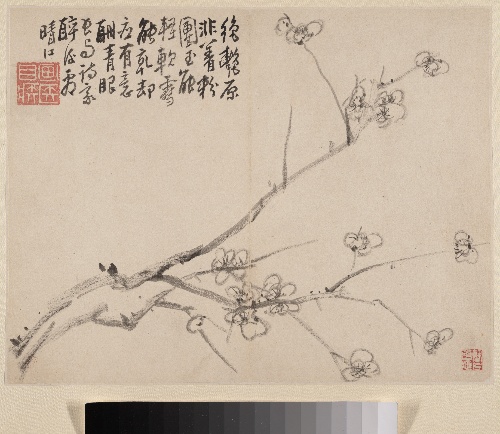
Title: 清   李方膺   墨梅圖   冊|Album of Blossoming Plum
Artist: Li Fangying
Artist bio: Chinese, 1696–1754
Date: 1742
Object type: Album
Classification: Paintings
Medium: Album of eight paintings; ink on paper
Culture: China
Period: Qing dynasty (1644–1911)
Dimensions: Image: 9 3/4 x 12 1/2 in. (24.8 x 31.8 cm)
Department: Asian Art
Credit line: Bequest of Marie-Hélène and Guy Weill, 2015
Accession year: 2017
Repository: Metropolitan Museum of Art, New York, NY
Tags: Flowers